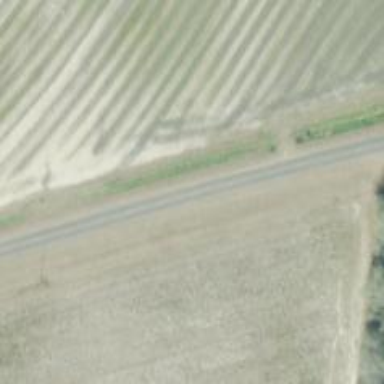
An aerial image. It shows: Tertiary road.